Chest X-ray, AP view. Patient: 58 years old, sex F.
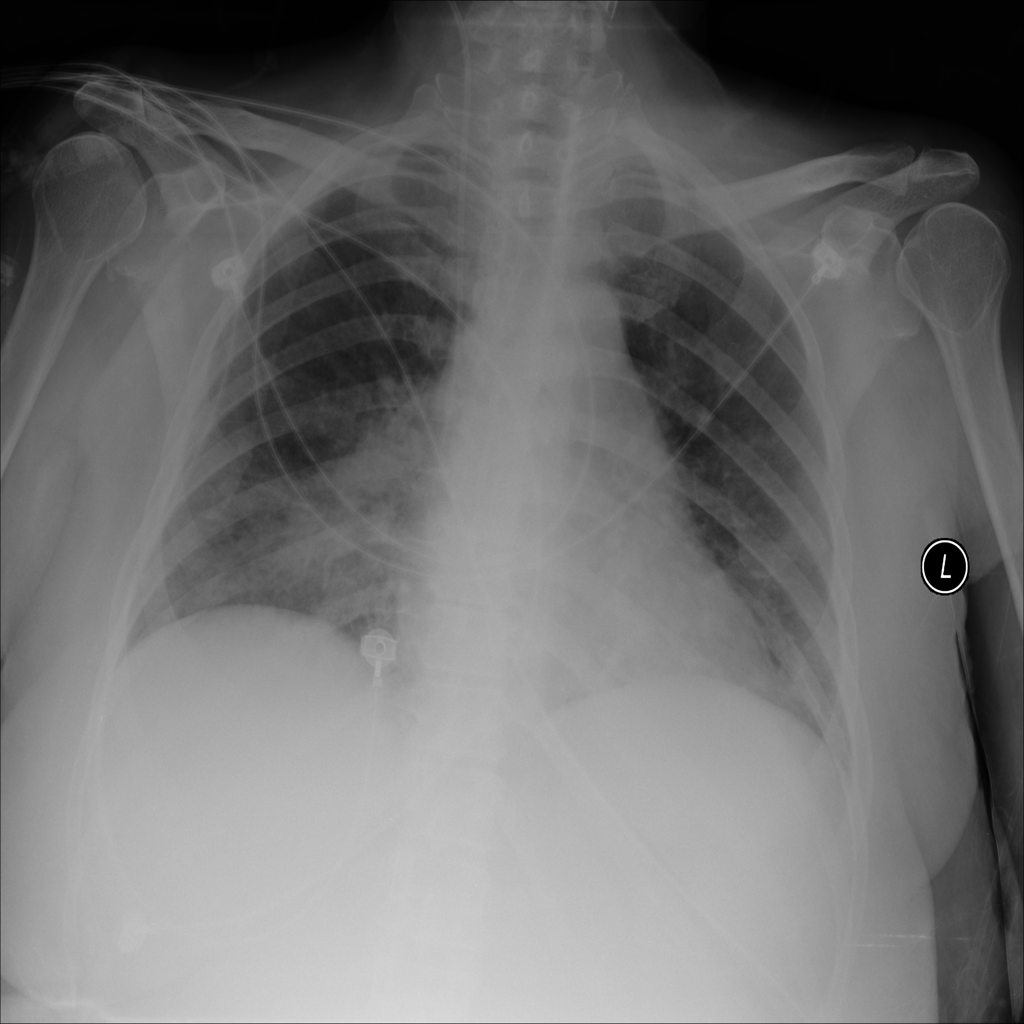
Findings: Infiltration